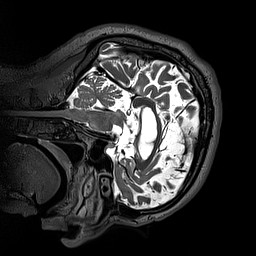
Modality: T2w
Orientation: sagittal
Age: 66
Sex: female
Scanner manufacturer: siemens
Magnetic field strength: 3 T
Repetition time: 3.2 s
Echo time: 0.412 s